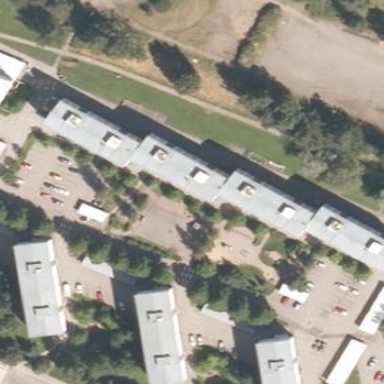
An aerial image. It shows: Image showing building with apartments.